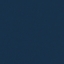
Land use / land cover class: SeaLake